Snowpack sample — Loveland Pass, Silver Plume, Colorado, USA (12/14/25, 10:50 AM MST)
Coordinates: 39.664, -105.882
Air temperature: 36 °F
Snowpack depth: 67 cm
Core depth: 30 cm
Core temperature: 42.8 °F
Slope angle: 6°, slope face: 326°
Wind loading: low
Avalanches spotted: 0
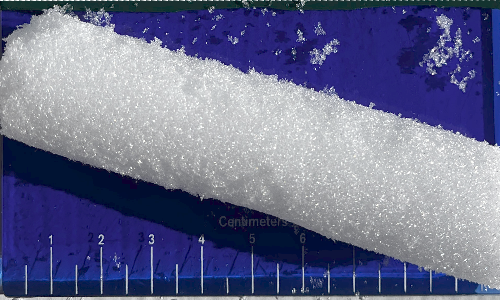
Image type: core
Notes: No avalanches spotted, very late start to the season with minimal snowpack